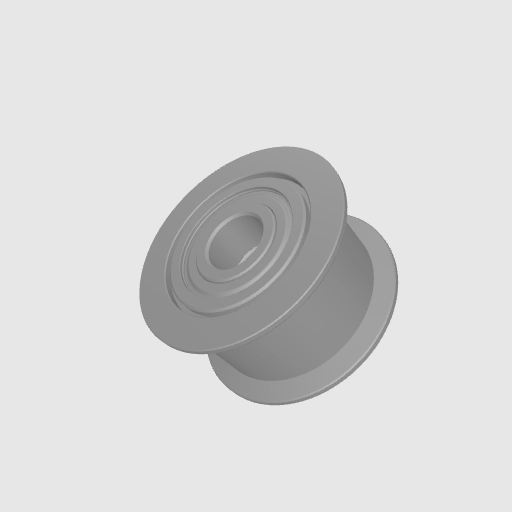
Part: DualBearingPulley6ID